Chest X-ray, PA view. Patient: 26 years old, sex M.
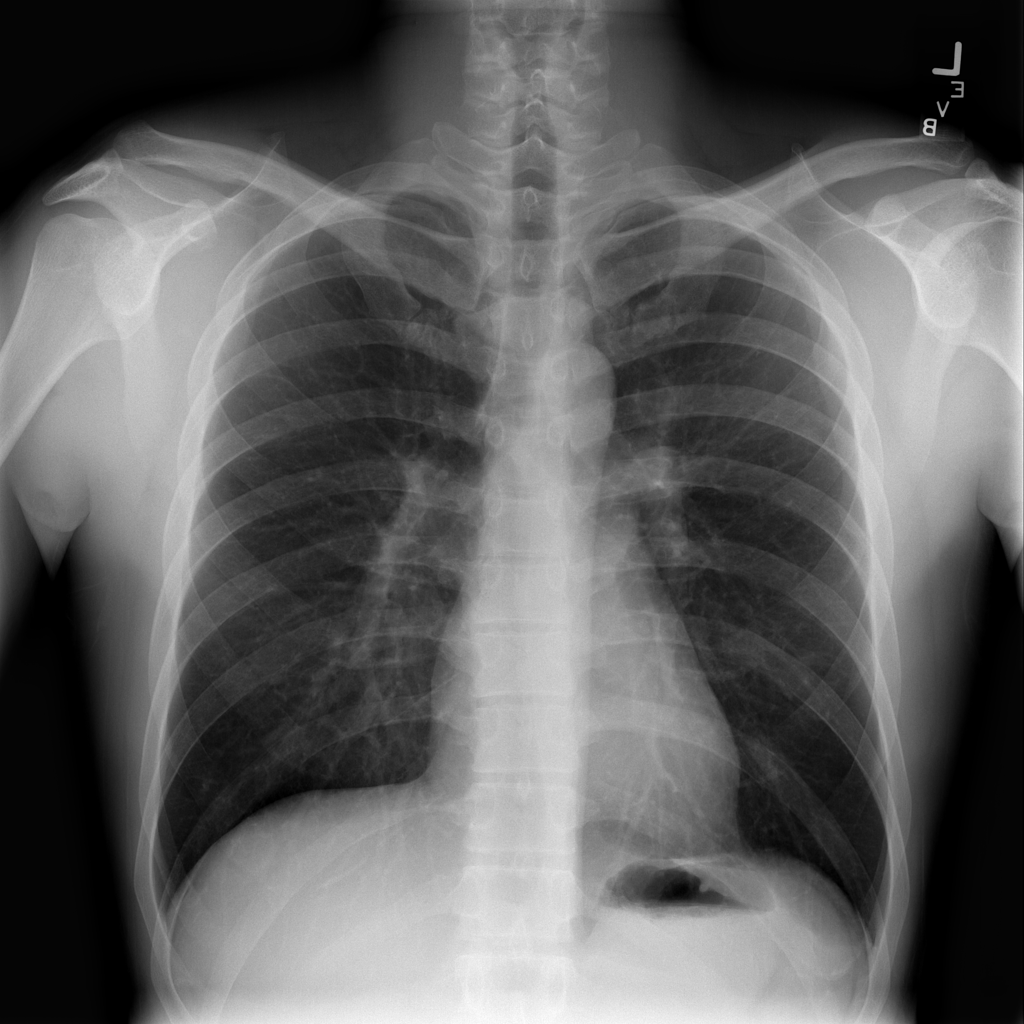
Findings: No Finding